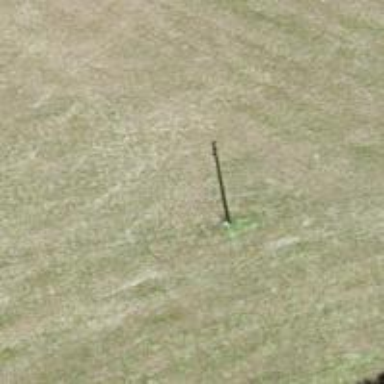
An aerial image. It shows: Power pole.